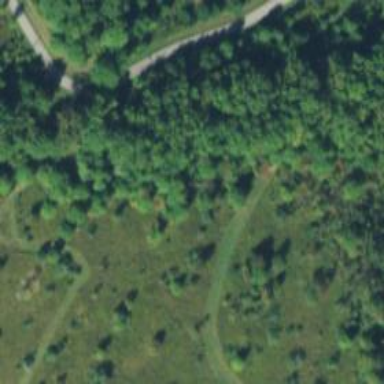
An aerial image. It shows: Bridleway.